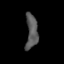
Tissue: skin
Cell type: Epithelial cells
Senescence score: 0.8199
Nuclear area (px): 401
Mean DAPI intensity: 87.92